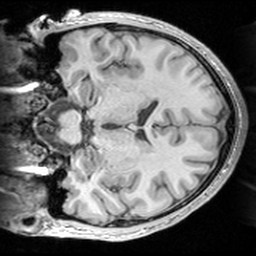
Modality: T1w
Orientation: coronal
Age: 19
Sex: male
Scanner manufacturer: siemens
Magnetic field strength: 3 T
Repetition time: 1.63 s
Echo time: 0.00311 s